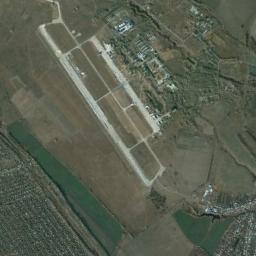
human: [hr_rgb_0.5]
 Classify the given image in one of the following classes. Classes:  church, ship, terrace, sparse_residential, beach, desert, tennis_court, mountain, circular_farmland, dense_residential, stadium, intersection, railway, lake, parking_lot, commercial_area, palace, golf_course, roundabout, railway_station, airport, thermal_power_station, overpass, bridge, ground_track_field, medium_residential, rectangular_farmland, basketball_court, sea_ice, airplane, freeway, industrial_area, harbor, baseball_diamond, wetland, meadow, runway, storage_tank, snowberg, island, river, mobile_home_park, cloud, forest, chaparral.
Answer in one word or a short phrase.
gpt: airport